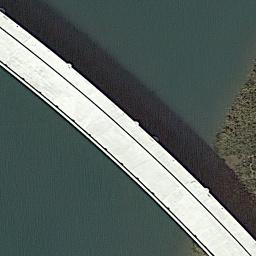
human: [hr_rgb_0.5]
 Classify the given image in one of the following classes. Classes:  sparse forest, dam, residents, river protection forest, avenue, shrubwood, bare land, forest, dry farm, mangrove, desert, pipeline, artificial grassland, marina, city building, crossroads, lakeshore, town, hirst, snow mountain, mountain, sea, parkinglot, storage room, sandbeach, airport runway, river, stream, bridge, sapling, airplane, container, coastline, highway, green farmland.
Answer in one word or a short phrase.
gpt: bridge